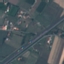
Land use / land cover: Highway